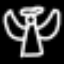
Label: angel